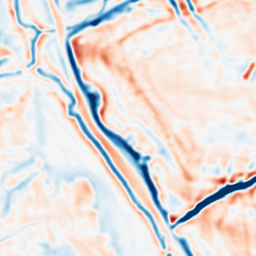
Category: multiscale
Decomposition family: dog
Decomposition parameters: sigma_low: 2
sigma_high: 5
Upsampling method: edge_directed
Upsampling parameters: scale: 4
Upsampling scale: 4